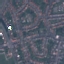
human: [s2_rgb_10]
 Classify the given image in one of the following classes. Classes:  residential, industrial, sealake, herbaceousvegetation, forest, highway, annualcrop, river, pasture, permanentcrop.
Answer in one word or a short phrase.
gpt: Residential